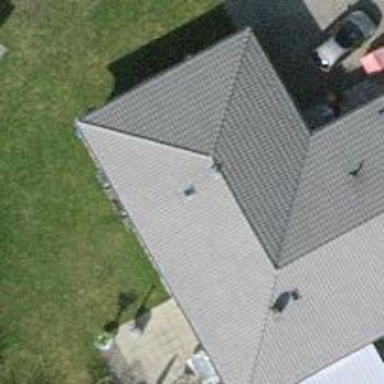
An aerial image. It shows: View of roof edge.